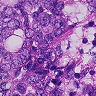
Metastatic tissue present: yes